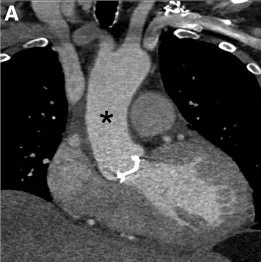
On computerized tomography angiography (CTA) performed at the time of his discharge three years ago, the aortic diameter was measured to be a normal 3.0 cm (A, asterisk).
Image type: radiology (ct)